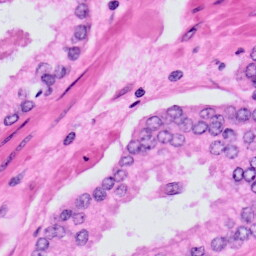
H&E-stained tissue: Prostate